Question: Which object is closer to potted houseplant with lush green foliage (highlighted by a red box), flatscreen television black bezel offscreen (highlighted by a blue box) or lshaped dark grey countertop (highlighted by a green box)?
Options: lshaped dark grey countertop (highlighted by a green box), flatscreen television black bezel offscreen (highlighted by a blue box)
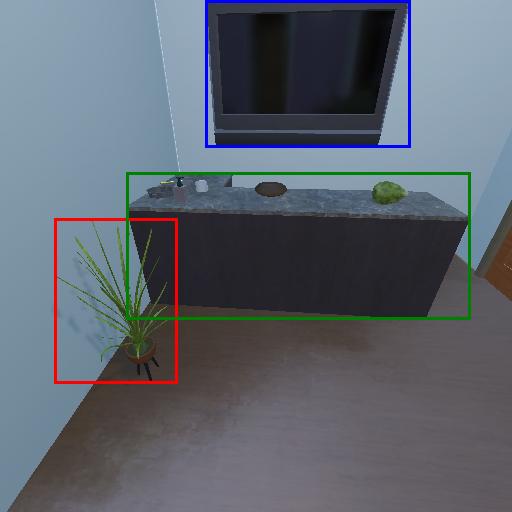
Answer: lshaped dark grey countertop (highlighted by a green box)